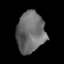
Tissue: lung
Cell type: T cells
Senescence score: 0.1884
Nuclear area (px): 1136
Mean DAPI intensity: 108.32